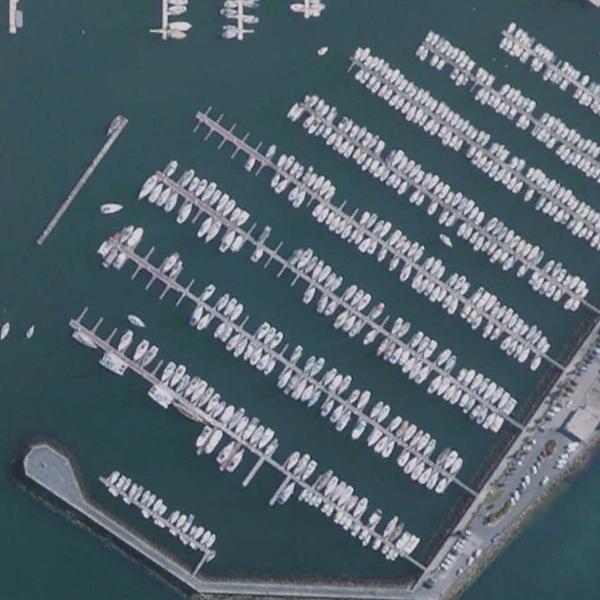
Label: Port